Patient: sex F, age 37
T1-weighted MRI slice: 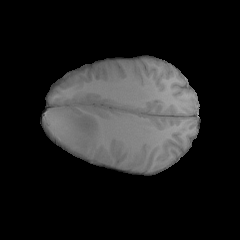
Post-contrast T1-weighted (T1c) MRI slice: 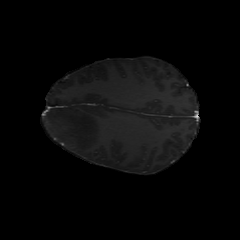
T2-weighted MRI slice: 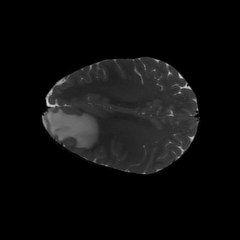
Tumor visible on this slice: yes
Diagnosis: Glioblastoma, IDH-wildtype
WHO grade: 4